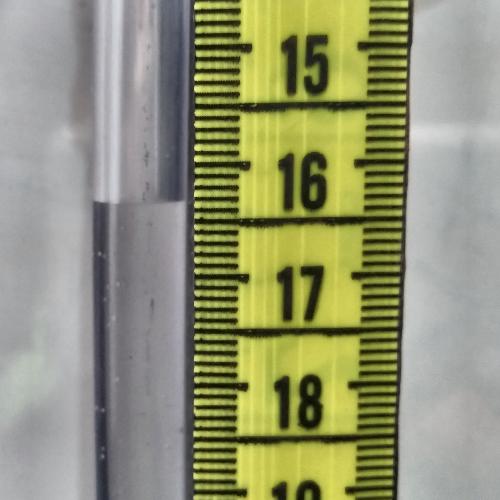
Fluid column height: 16.3 cm